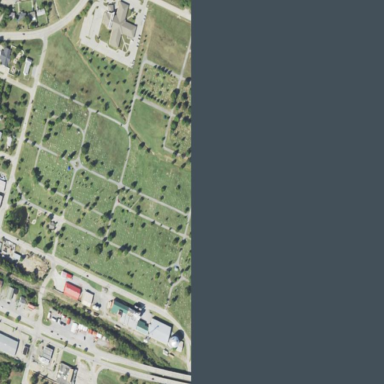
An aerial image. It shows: Cemetery.